Question: I have a menu which looks like this:

When the user clicks on Recruitment, it goes bold (as it should do) but moves the whole menu 1 or 2px to the left. I am using DNNnav.
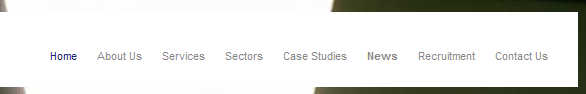
Answer: Boldness of fonts uses extra space. If you make sure that every menu-point has a set width with for example 'width: 100px;', it should not jump place when you hover over it, as it will be a steady 100px, no matter what's inside.
Good luck!
P.S. If needed you should of course maker it wider than 100px.